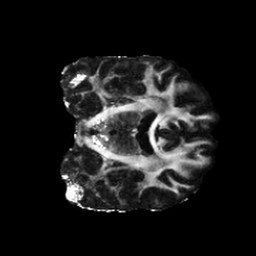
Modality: FA
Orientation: coronal
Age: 30
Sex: male
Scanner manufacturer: siemens
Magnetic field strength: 6.98 T
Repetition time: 7.776 s
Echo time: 0.076 s